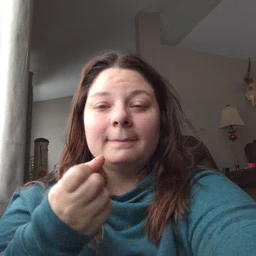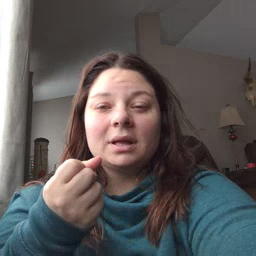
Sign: milk